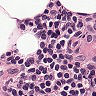
Metastatic tissue present: no